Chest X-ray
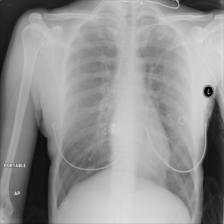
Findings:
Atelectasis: negative
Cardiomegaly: negative
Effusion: negative
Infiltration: negative
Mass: negative
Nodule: negative
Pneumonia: negative
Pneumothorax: negative
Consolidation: negative
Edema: negative
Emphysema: negative
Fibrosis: negative
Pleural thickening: negative
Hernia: negative